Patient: sex M, age 76
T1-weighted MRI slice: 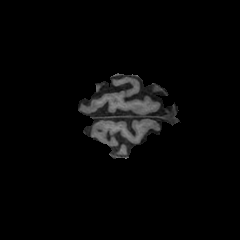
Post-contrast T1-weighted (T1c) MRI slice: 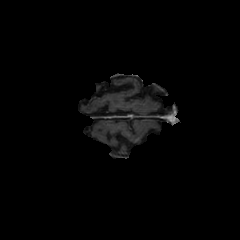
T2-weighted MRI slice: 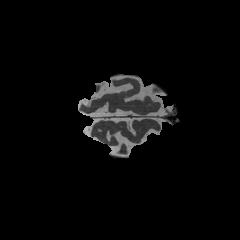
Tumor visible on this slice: no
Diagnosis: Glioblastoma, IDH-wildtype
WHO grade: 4